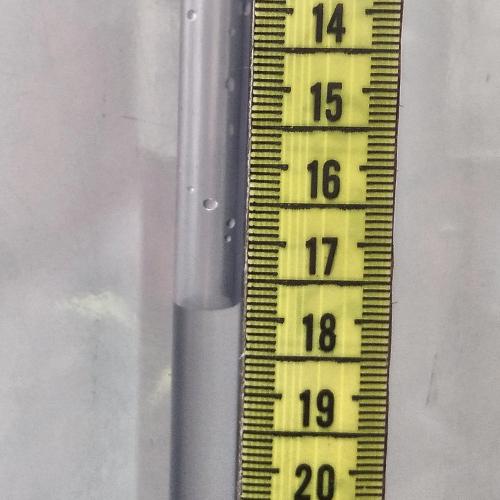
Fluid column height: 17.8 cm